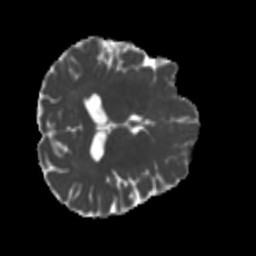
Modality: MD
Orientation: axial
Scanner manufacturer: siemens
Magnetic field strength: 3 T
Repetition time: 4 s
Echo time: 0.0594 s